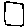
Label: square